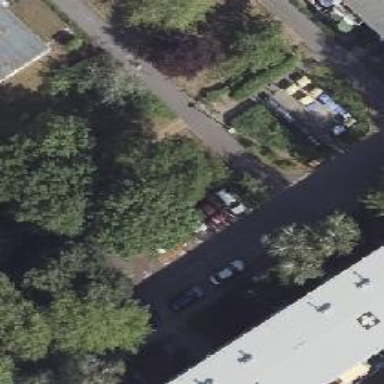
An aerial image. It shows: Parking available on the street side.